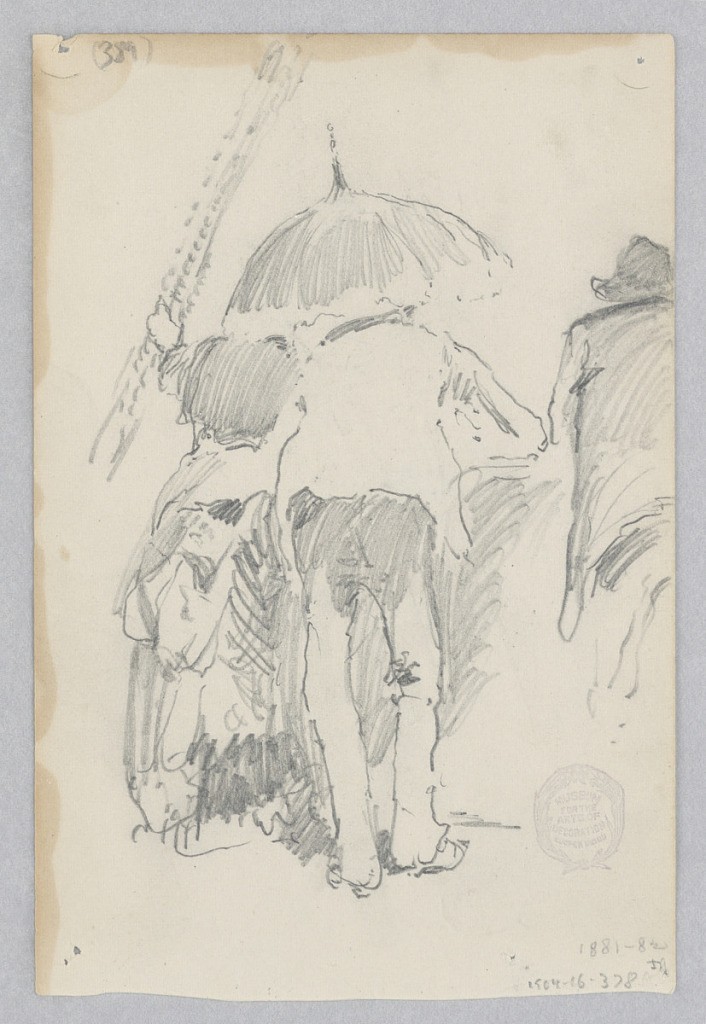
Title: Man and Woman
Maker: Robert Frederick Blum, American, 1857–1903
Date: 1881–1882
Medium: Graphite on wove paper
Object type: Drawing
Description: Recto, Sketch of a female figure holding a parasol standing next to a male figure; Verso, partial sketches of a male figure.